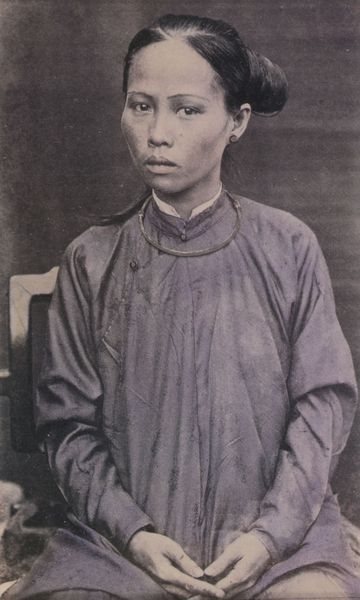
Titel: Porträt einer jungen Chinesin
Künstler: John Thomson
Standort: New York
Institution: Sammlung Janet Lehr Gallery
Schlagwörter: blau, schatten, umhang, weiß, mädchen, sitzen, bunt, daumen, finger, frau, frisur, glas, grau, haar, holz, kleid, licht, mund, nase, ohr, ohrring, profil, schwarz, stirn, stuhl, blick, hemd, augen, bluse, falten, gesicht, knoten, kragen, ärmel, bildnis, hände, portrait, porträt, gewand, haare, sitzend, frontal, lippen, ohren, rosa, scheitel, dutt, wangen, lehne, kette, ernst, brauen, pupillen, melancholie, chinesin, knöpfe, foto, fotografie, photographie, asien, schwarzweiss, asiatisch, kittel, koloriert, photo, schoss, knöpf, ohring, armut, aufnahme, halsring, coloriert, protrait, asiatin, ohrstecker, daguerreotypie, leinenkleid, stuzl, asiatein